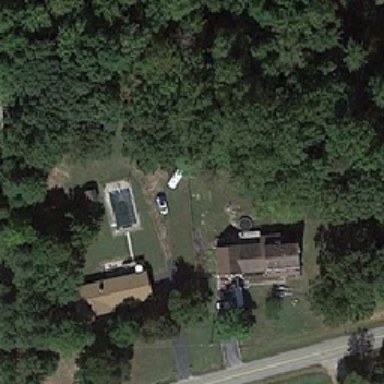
There are two houses on the other side of the forest .